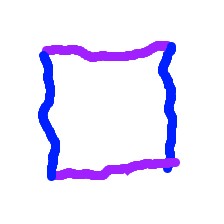
Shape: square